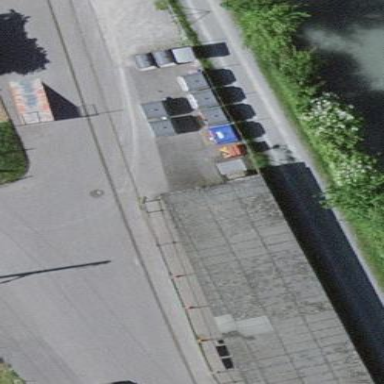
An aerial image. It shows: Service road leading to recycling center.